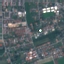
Land use / land cover: Residential